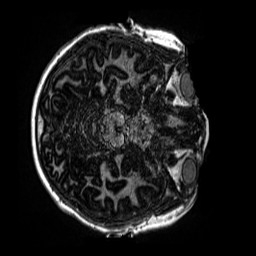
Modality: MP2RAGE
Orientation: axial
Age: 10
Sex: male
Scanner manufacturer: siemens
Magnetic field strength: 3 T
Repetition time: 4 s
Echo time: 0.00299 s